Question: i Have Canvas A and Canvas B and want to move star object from Canvas A and place it on Canvas B. Is it possible? if yes how can i do it ? for more understanding look picture below

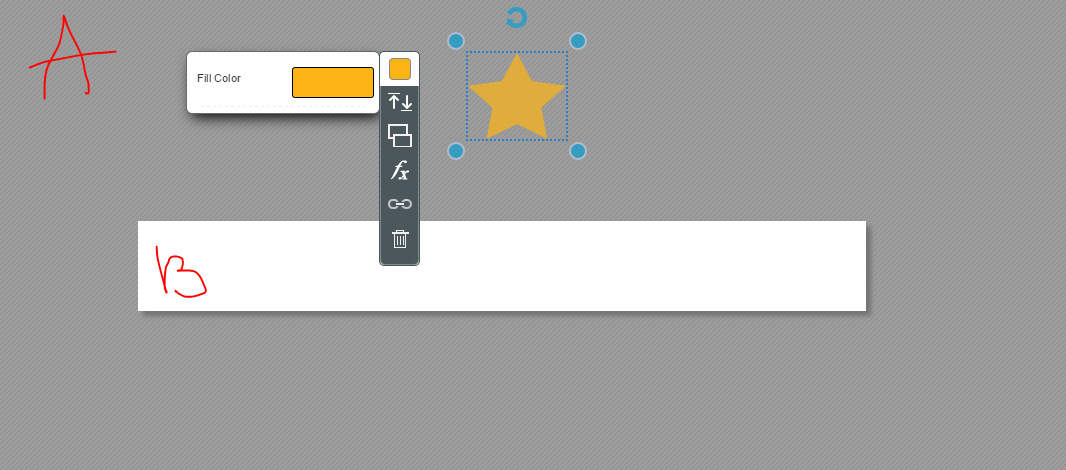
Answer: This is not a straightforward feature of canvas. You can use some of existing libraries to achieve this or can refer them to write your own code.
The idea includes:
1. register mouse events (up, down, move) on canvas objects
2. maintain mouse drag state (dragging or mousemove)
3. save the object state in variable (copy)
4. repaint the canvas while dragging to give it a proper dragging like look & feel
5. on drop (mouseup) render the object (copied previously) on target canvas